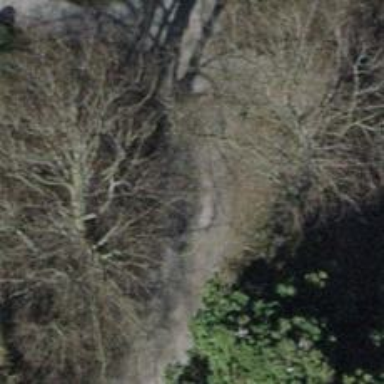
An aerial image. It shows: Footway with surface of fine gravel.